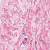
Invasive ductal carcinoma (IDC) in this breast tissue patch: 0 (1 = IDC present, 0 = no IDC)